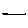
Label: line